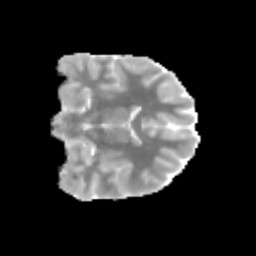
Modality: MD
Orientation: coronal
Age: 11
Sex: male
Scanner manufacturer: siemens
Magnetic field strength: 3 T
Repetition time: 3.8 s
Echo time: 0.07 s